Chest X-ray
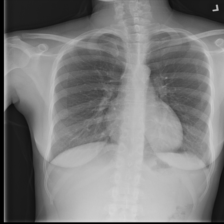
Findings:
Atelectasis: negative
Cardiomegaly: negative
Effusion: negative
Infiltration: negative
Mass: negative
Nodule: negative
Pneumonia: negative
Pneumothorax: negative
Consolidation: negative
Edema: negative
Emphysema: negative
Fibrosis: negative
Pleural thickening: negative
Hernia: negative